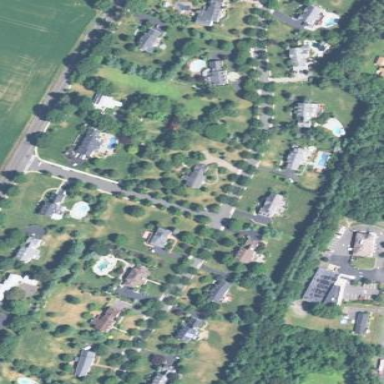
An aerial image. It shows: Residential area within neighborhood.